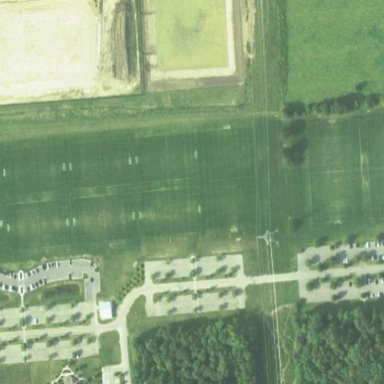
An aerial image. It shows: Grass pitch used for soccer.